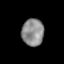
Tissue: lung
Cell type: Others
Senescence score: 0.2327
Nuclear area (px): 589
Mean DAPI intensity: 140.141